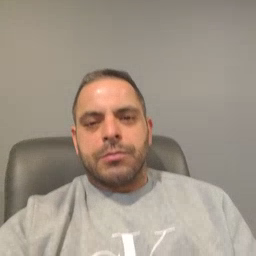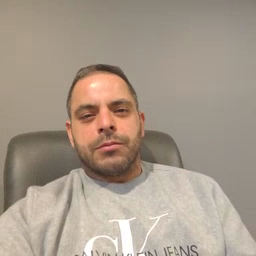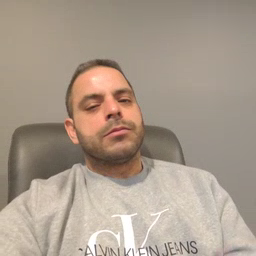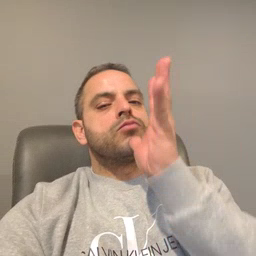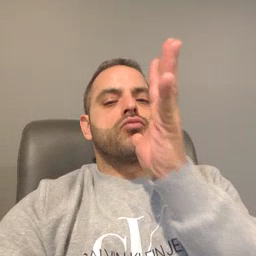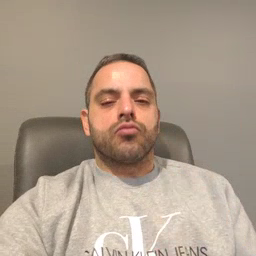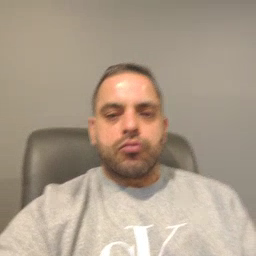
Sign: mom